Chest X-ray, AP view. Patient: 40 years old, sex F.
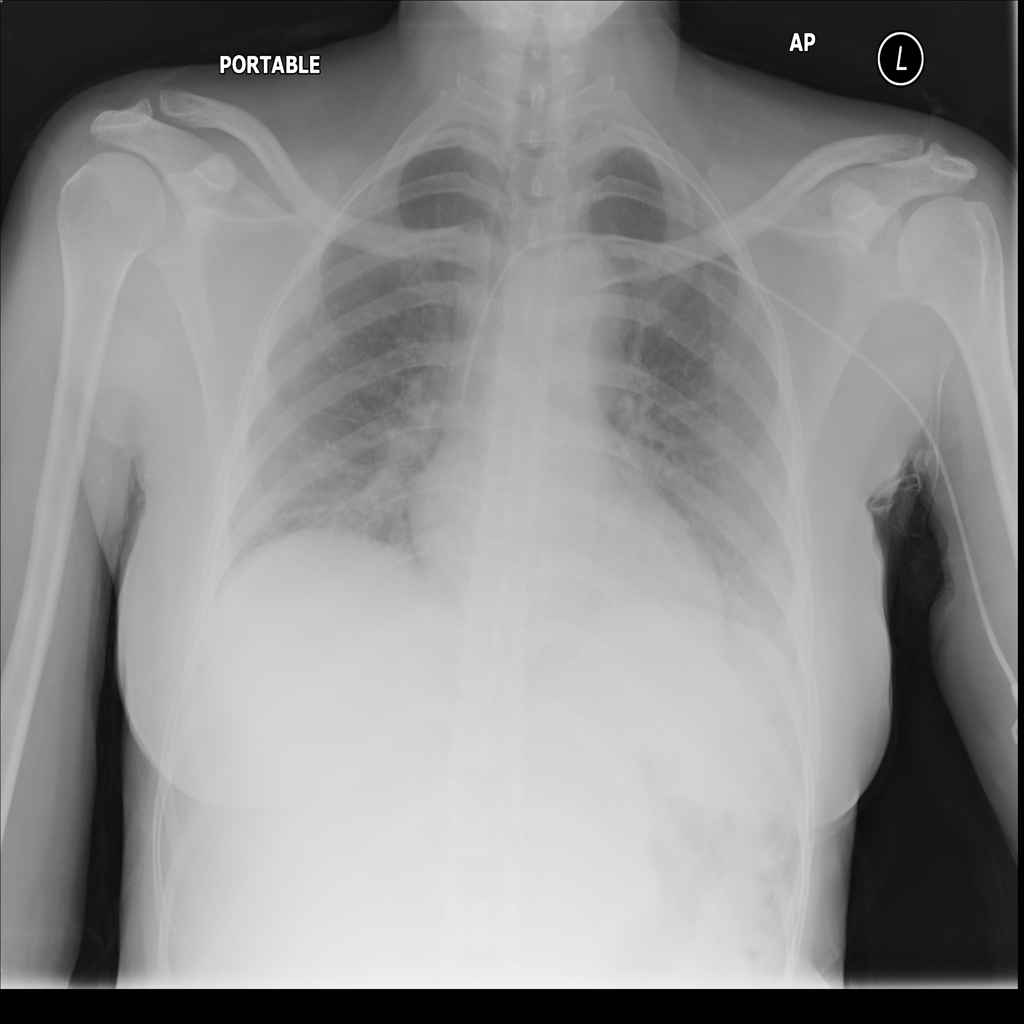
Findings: No Finding